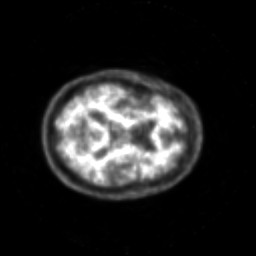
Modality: PET
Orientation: axial
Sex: male
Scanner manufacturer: siemens